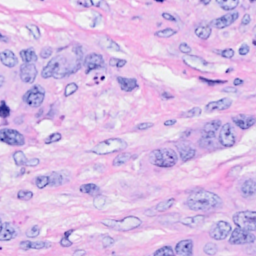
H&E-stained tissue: Breast